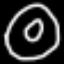
Label: donut